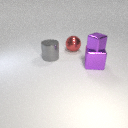
large gray metal cylinder behind large purple metal cube